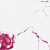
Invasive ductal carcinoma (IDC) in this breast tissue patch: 0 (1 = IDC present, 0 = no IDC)